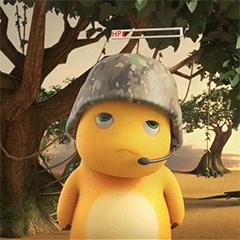
Label: nailong